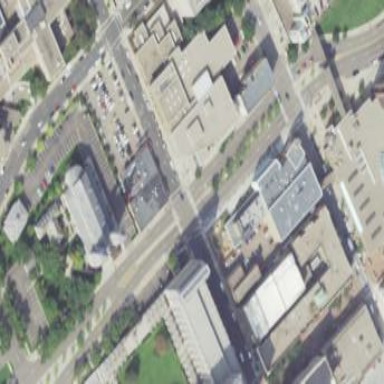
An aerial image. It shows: Courthouse building.